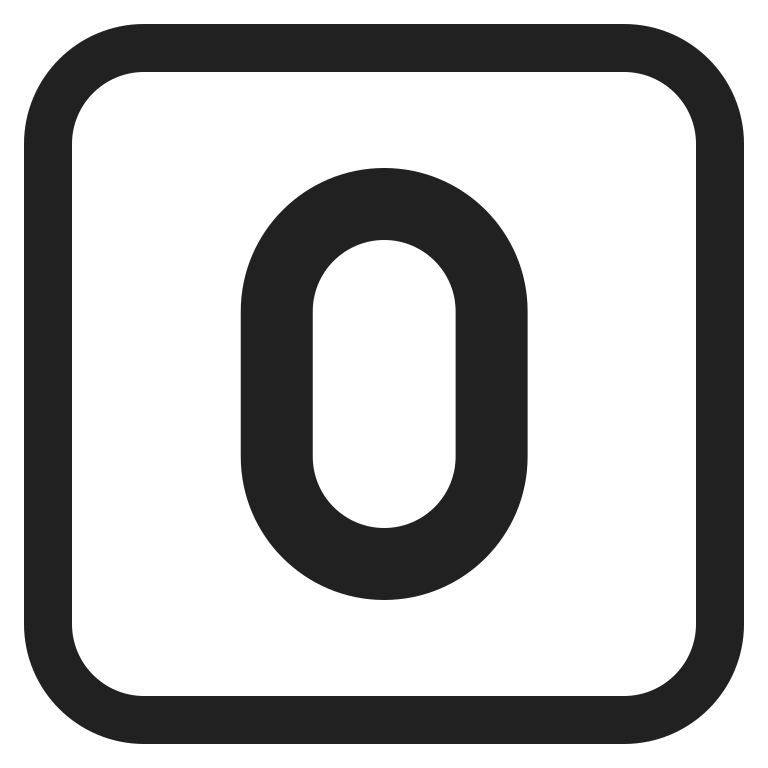
o button (blood type) high contrast